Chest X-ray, PA view. Patient: 32 years old, sex M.
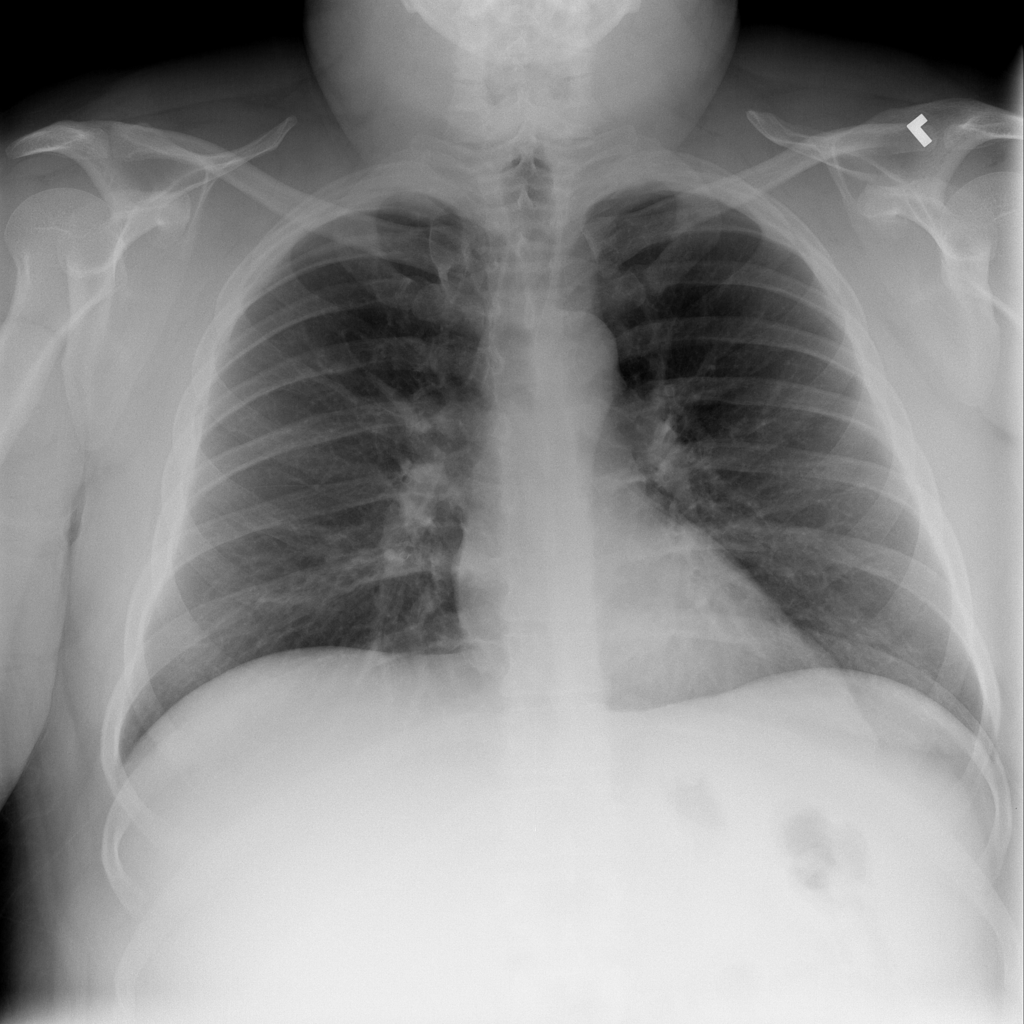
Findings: Infiltration